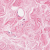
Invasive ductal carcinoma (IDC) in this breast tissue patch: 0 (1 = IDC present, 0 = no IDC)